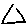
Label: triangle